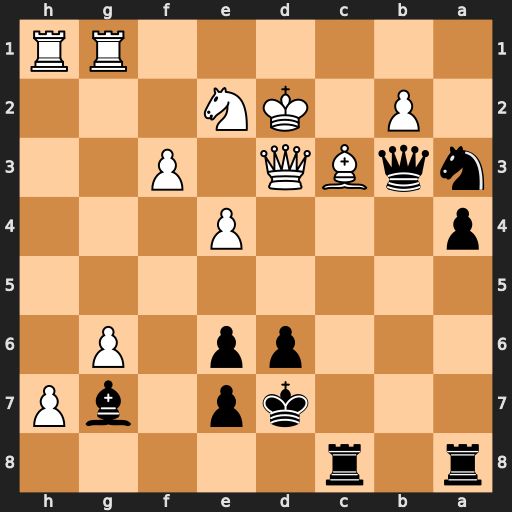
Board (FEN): r1r5/3kp1bP/3pp1P1/8/p3P3/nqBQ1P2/1P1KN3/6RR
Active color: b
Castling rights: -
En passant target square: -
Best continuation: Nc4+ Qxc4 Rxc4